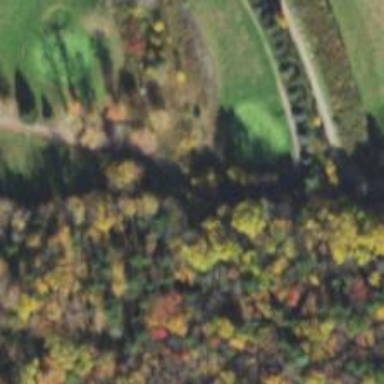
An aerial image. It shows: Golf hole.